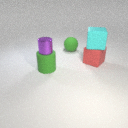
large red rubber cube below large cyan rubber cube